Aerial crown-view tile of a tropical tree (Barro Colorado Island, Panama), acquired 20240813:
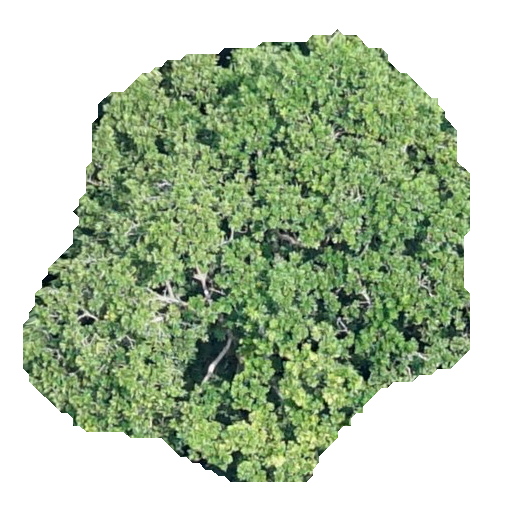
Species: Anacardium excelsum
GBIF accepted scientific name: Anacardium excelsum
Crown area: 222.492 m²